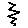
Label: zigzag